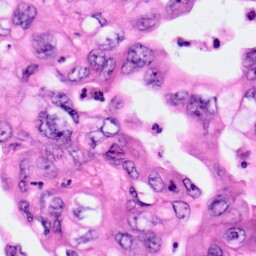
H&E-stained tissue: Pancreatic